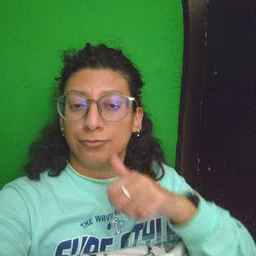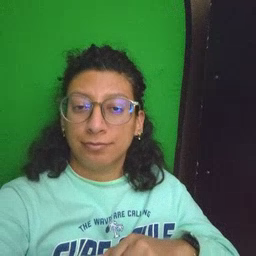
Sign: sick